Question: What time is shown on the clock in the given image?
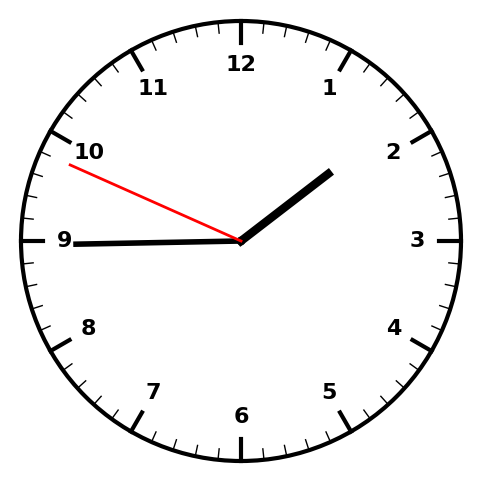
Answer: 01:44:49